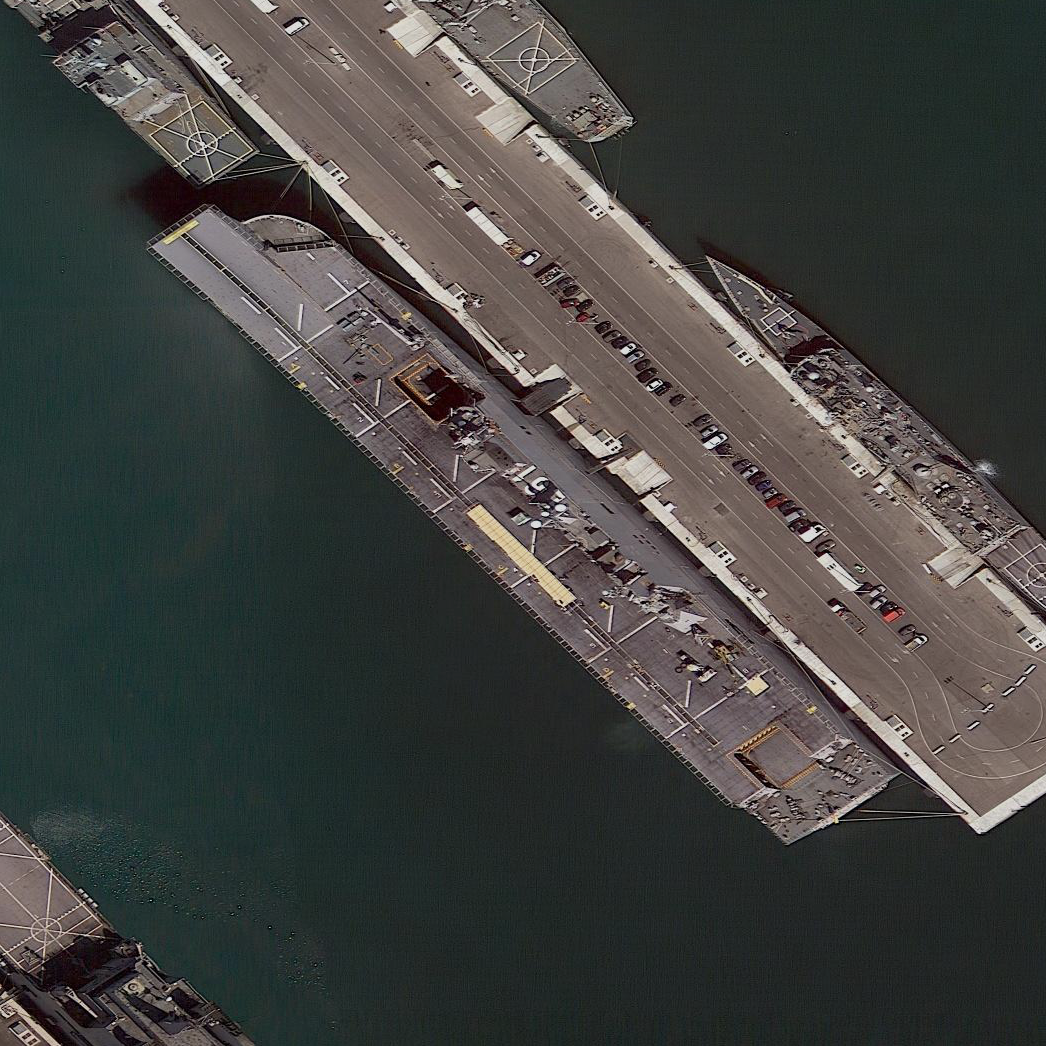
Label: assault